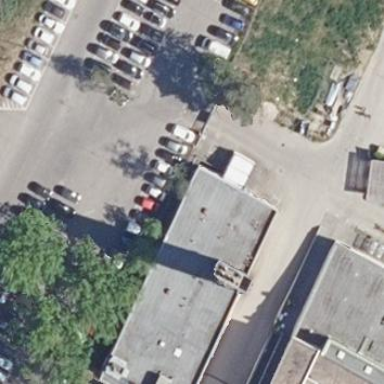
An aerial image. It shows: Hospital building.